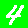
Digit: 4